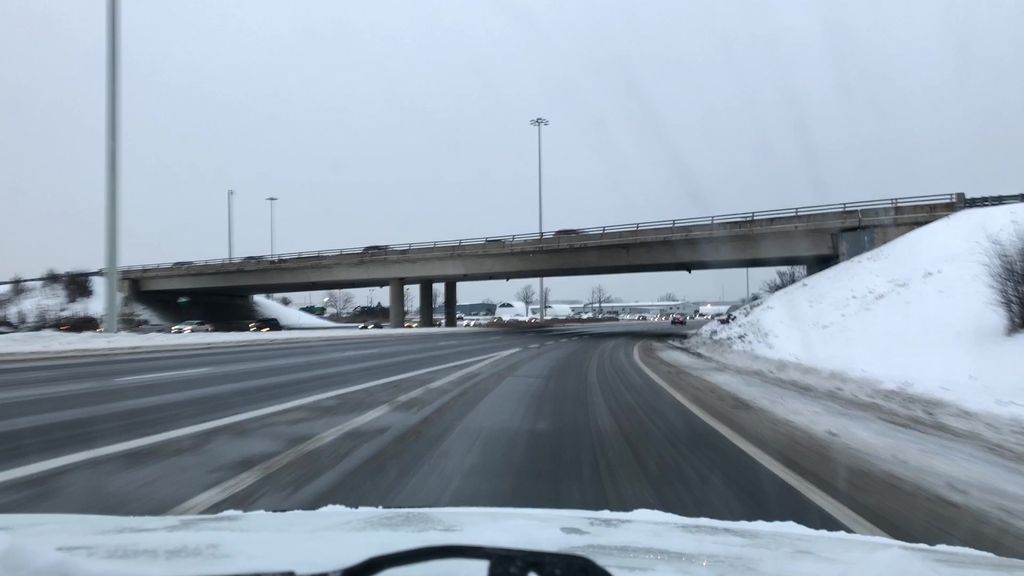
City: ottawa-gatineau